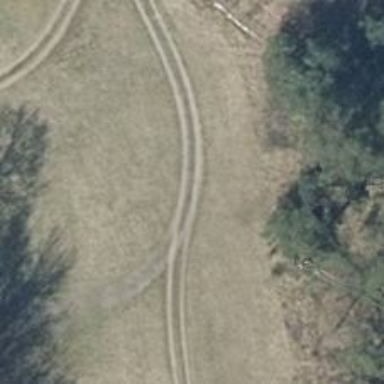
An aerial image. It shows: Grassy track with grade5 tracktype.